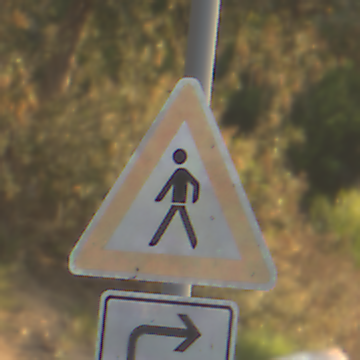
Verkehrszeichen: FussgaengerRechts
Zusatzzeichen unten: RichtungsangabeDurchPfeile5
Umgebung: Outdoor, Nature
Tageszeit: SunriseSunset
Wetter: PartlyCloudy
Licht: Natural
Jahreszeit: NotSpecified
Kontrast: MediumContrast